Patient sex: F
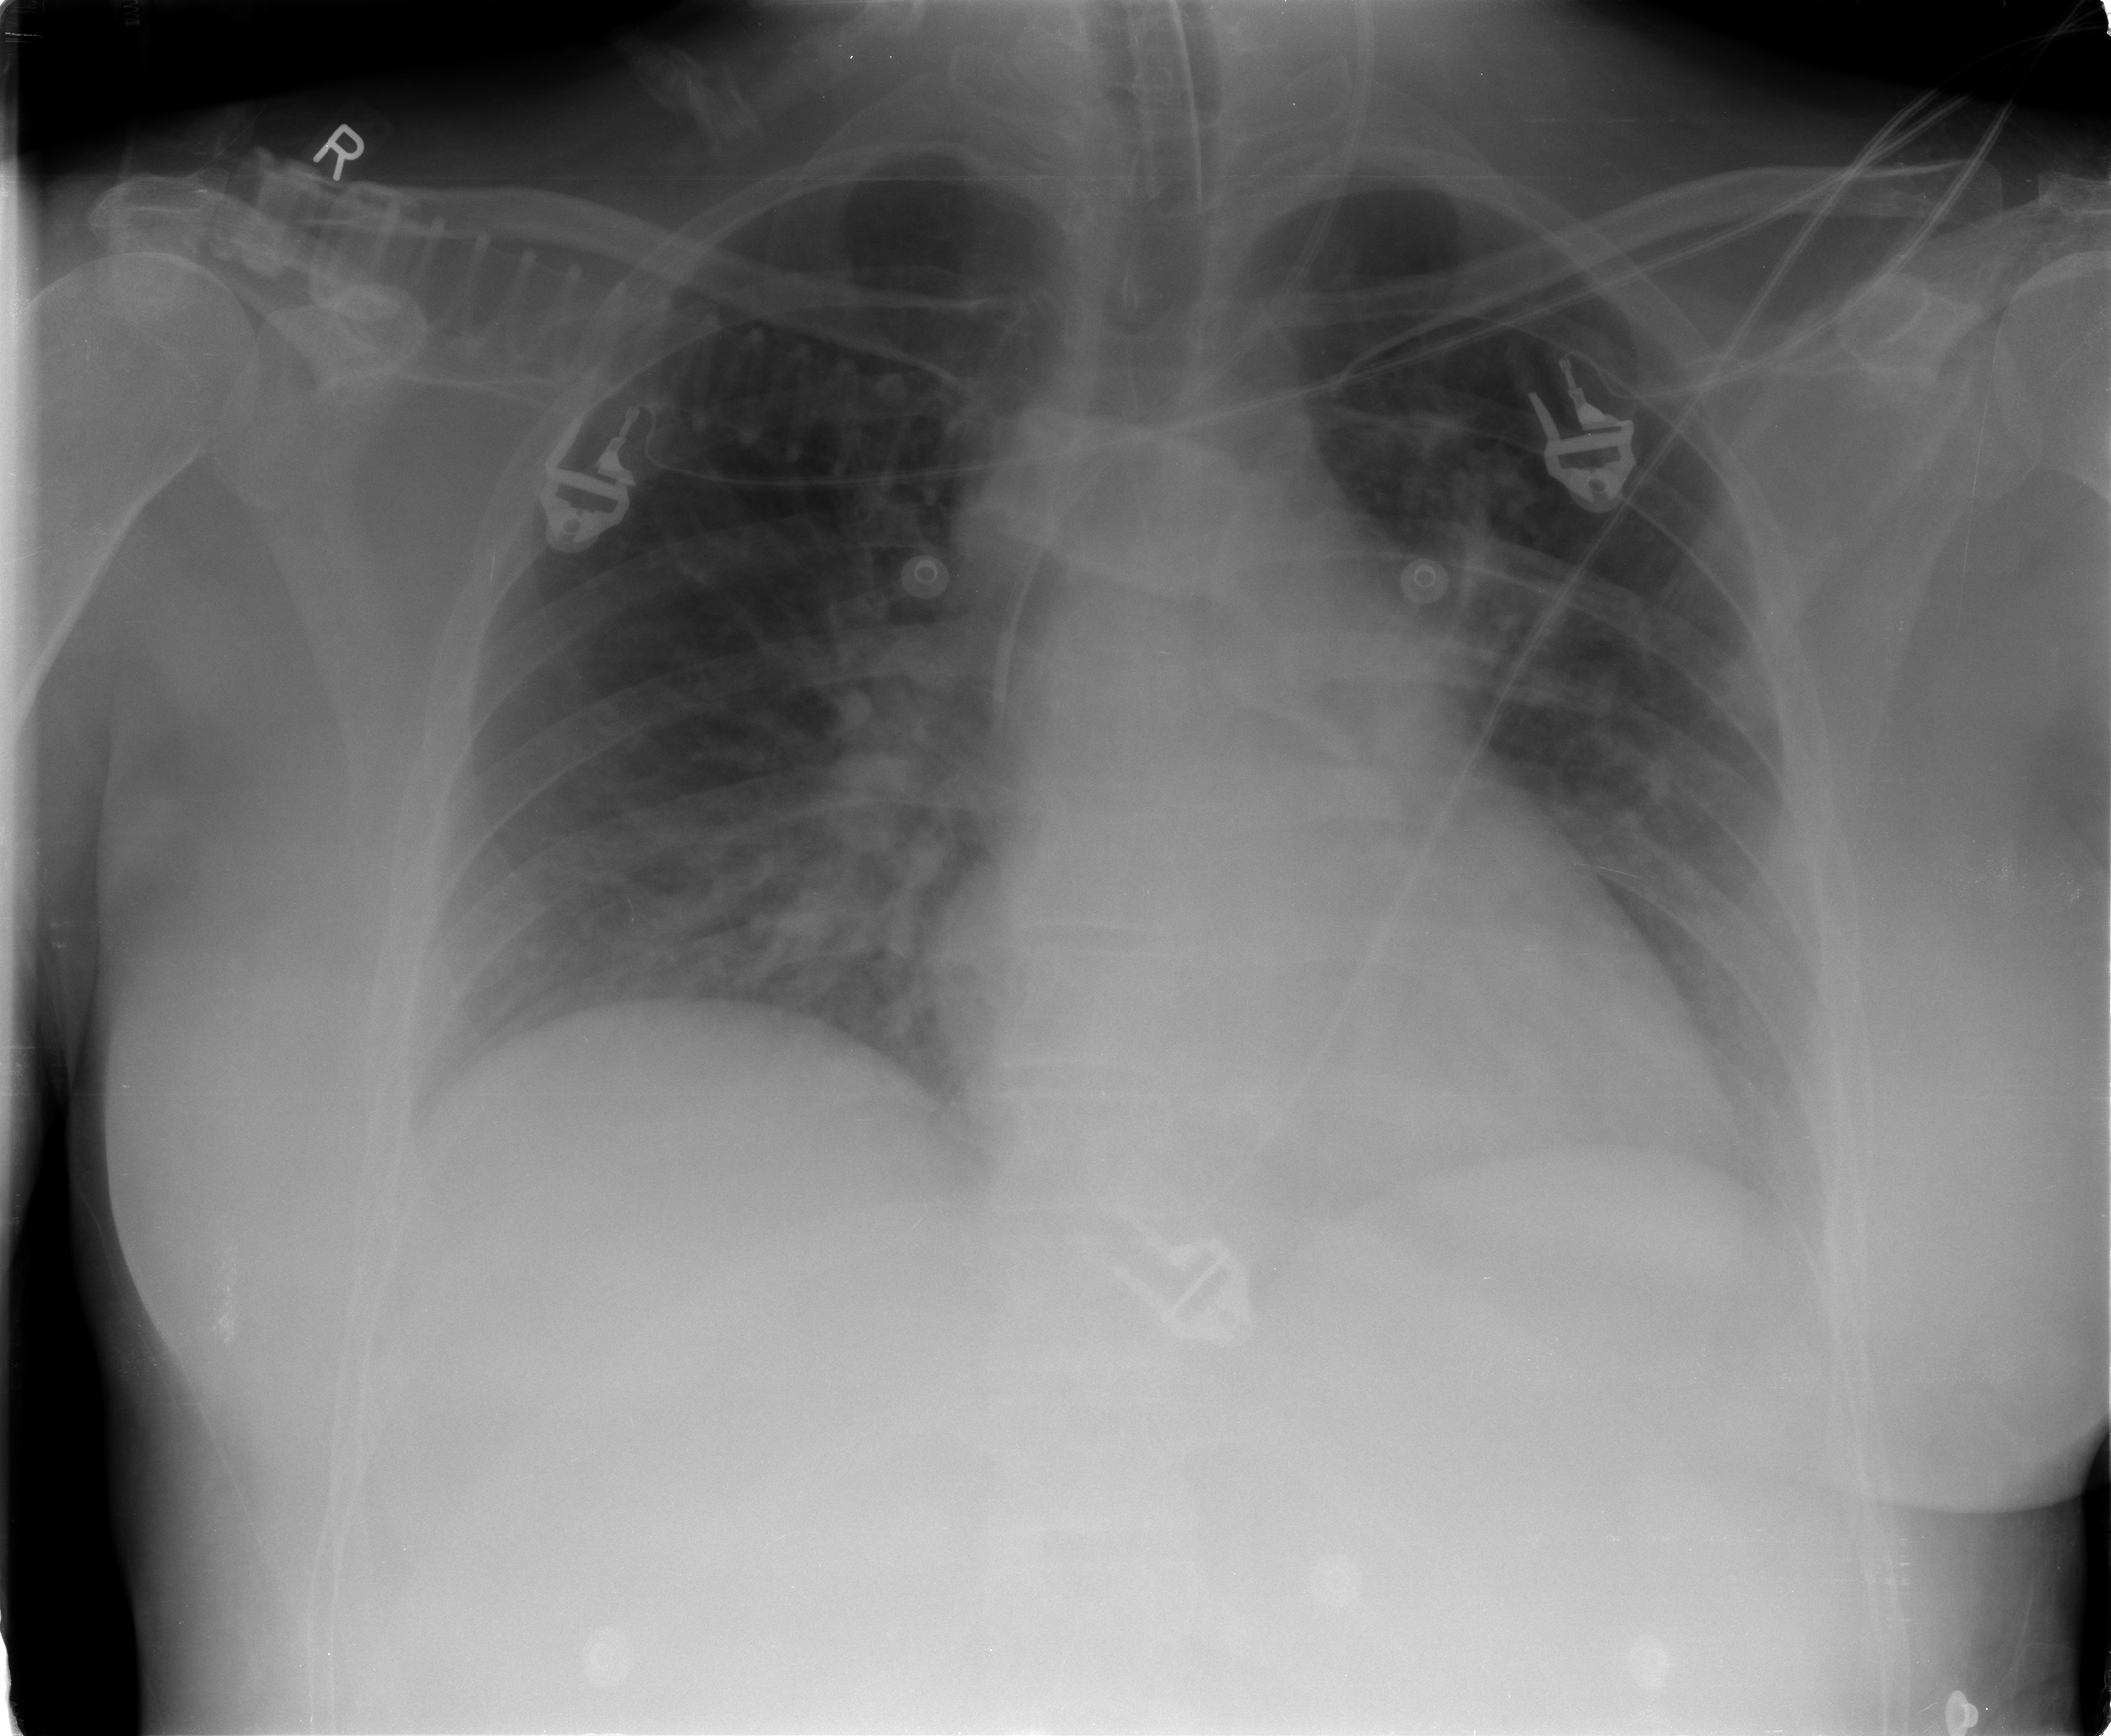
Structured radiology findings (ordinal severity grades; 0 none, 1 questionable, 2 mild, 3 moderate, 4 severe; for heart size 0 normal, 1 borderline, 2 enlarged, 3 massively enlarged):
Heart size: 0
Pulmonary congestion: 2
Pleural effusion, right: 0
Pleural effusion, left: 1
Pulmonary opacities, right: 1
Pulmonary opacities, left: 0
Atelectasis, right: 0
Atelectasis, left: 0